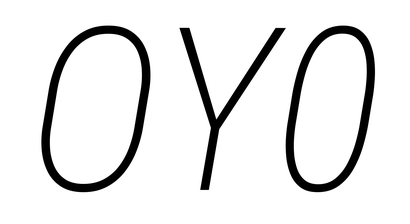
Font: Roboto-Italic_Condensed_ExtraLight_Italic